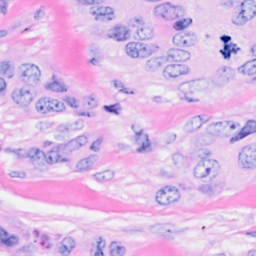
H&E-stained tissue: Breast